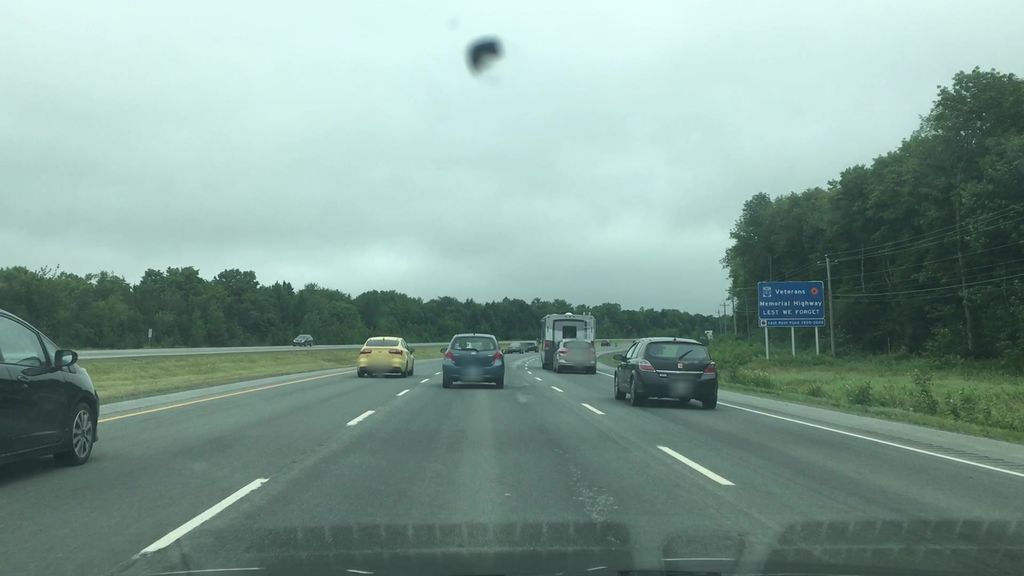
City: halifax